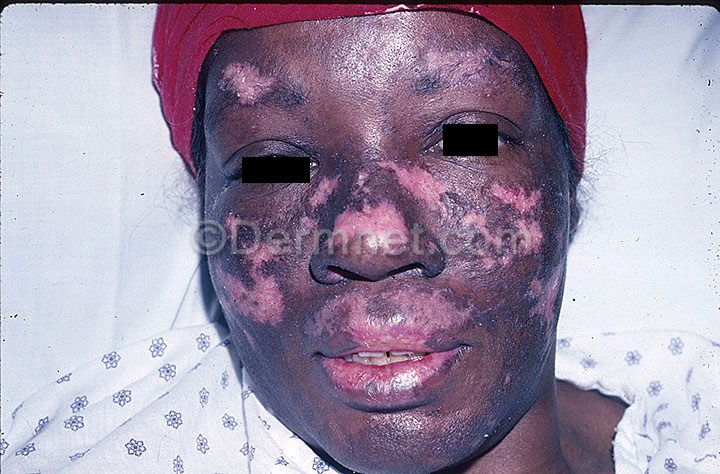
Disease: Lupus and other Connective Tissue diseases